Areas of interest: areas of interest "Theater"
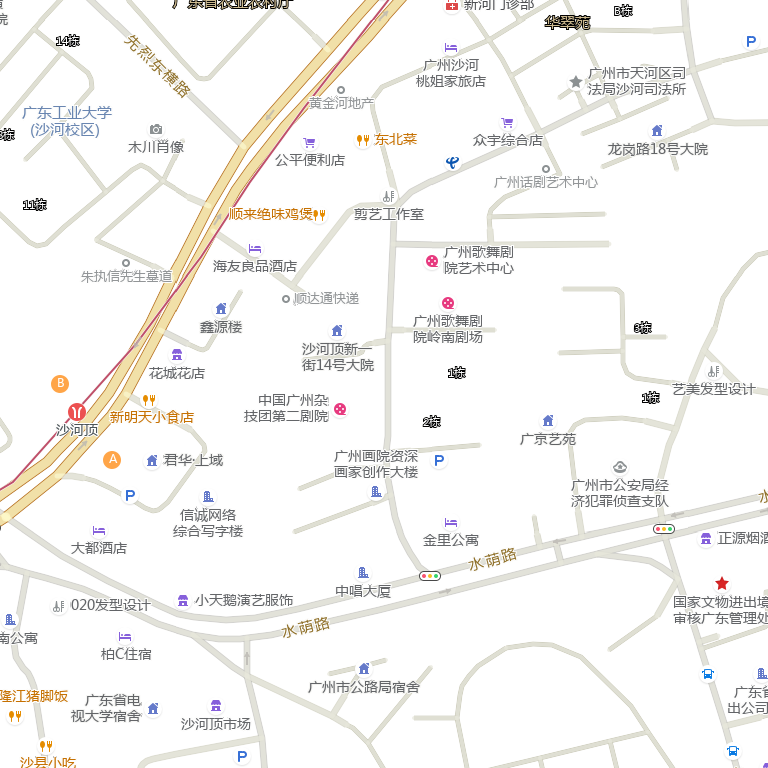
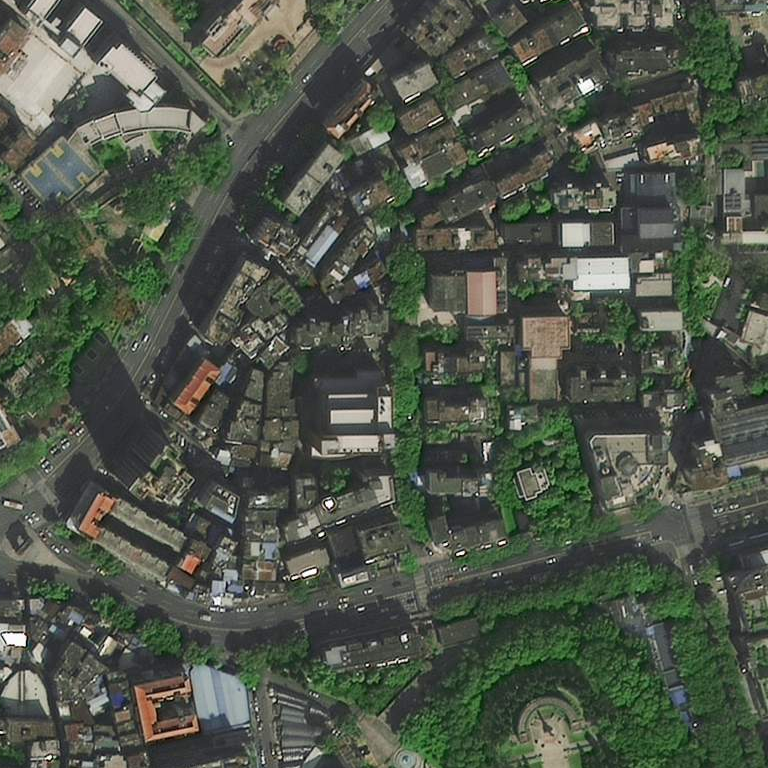